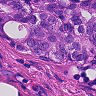
Metastatic tissue present: yes